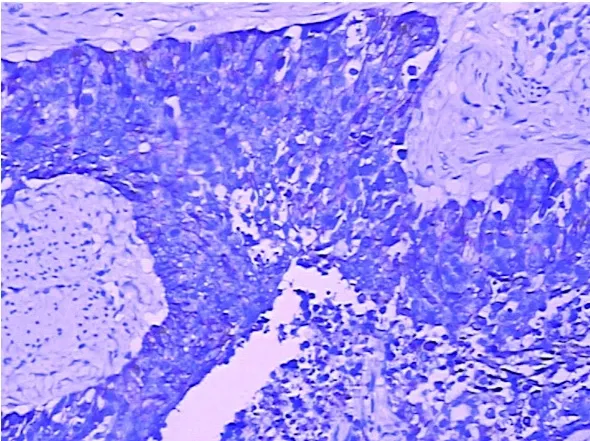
Immunohistochemical staining identified cytokeratin pan positivity in the tumor cells. (Hematoxylin and eosin staining; magnification, x200).
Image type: pathology (immunostaining)